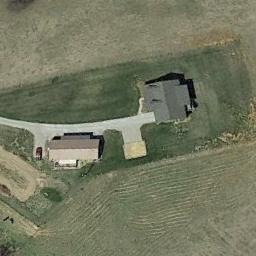
Label: residential